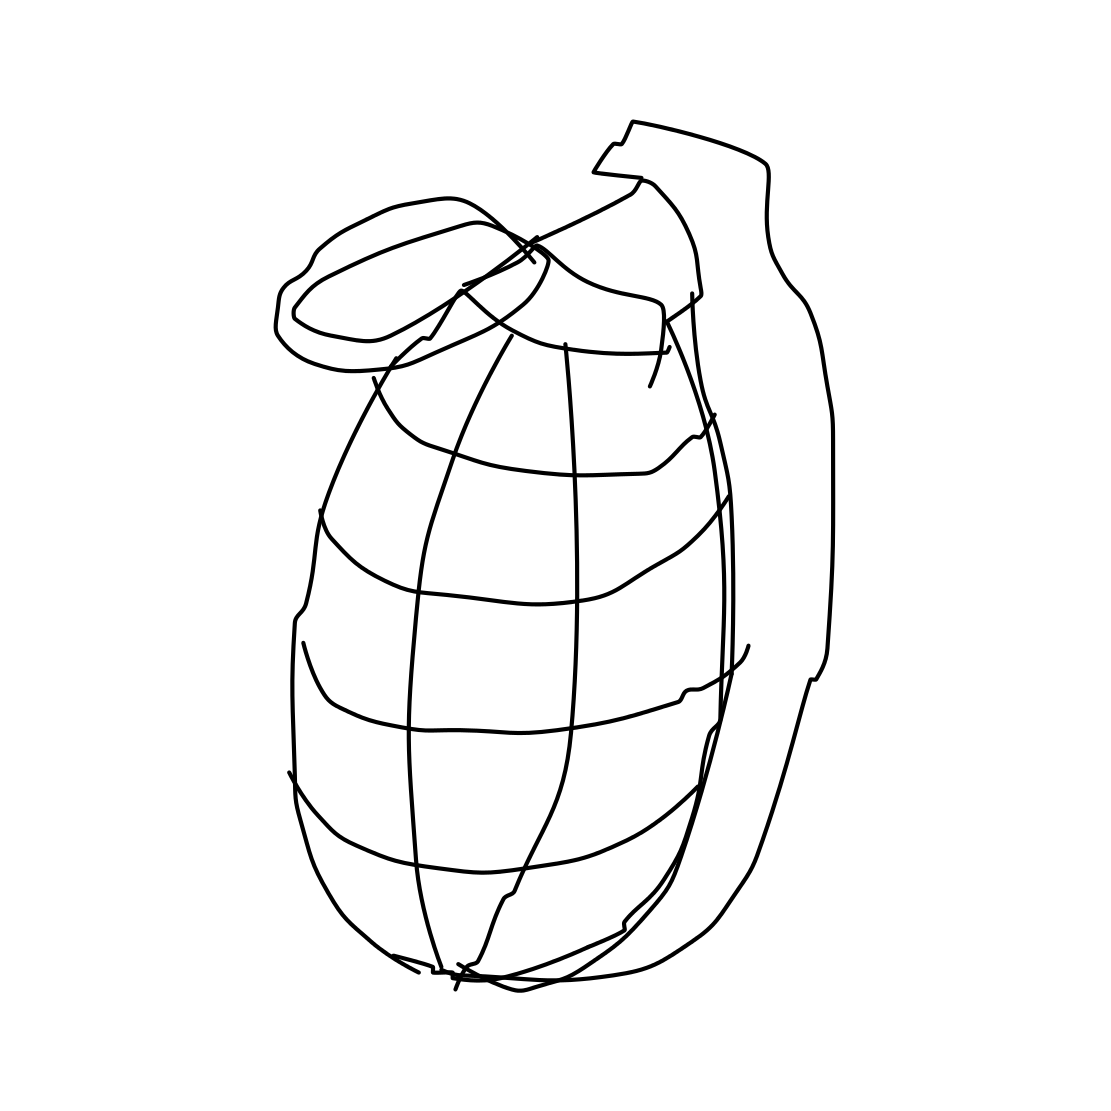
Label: grenade